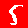
Digit: 5